Field crop: tomato
Growth stage: 2
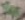
Species: solanum